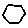
Label: hexagon